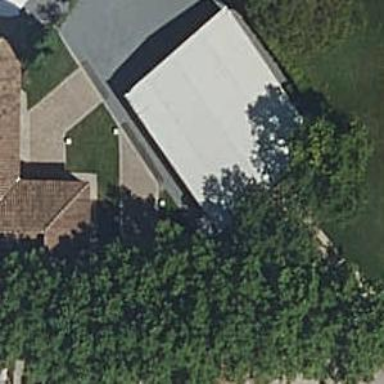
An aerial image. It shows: View of roof of building.